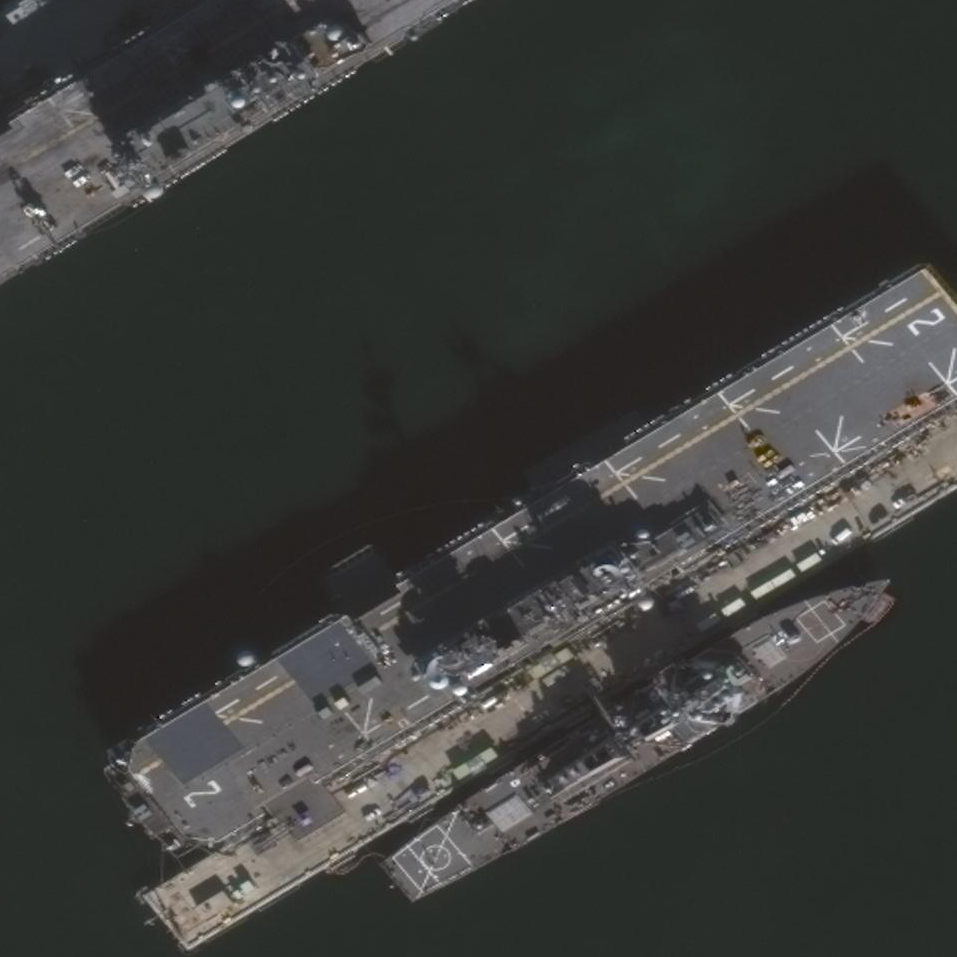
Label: Wasp-class_assault_ship